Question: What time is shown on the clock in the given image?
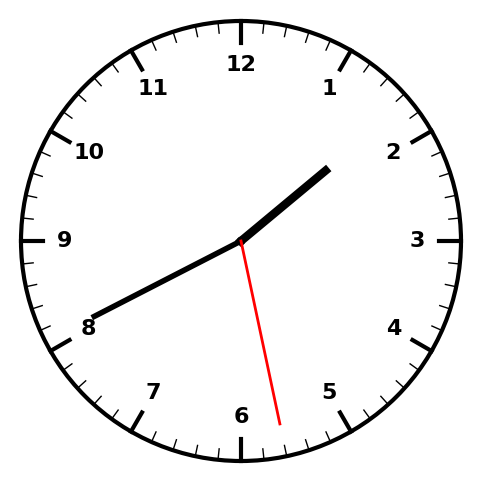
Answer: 01:40:28